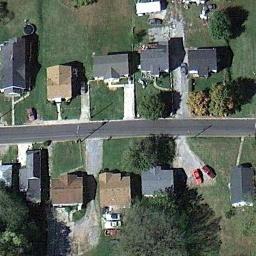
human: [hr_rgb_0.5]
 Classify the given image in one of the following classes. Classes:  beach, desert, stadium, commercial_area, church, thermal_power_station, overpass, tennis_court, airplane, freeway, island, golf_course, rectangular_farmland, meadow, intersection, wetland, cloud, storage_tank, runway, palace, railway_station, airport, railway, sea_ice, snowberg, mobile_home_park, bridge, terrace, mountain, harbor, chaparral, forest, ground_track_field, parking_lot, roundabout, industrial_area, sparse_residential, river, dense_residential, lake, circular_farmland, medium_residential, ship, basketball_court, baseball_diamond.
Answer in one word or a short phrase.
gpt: medium_residential